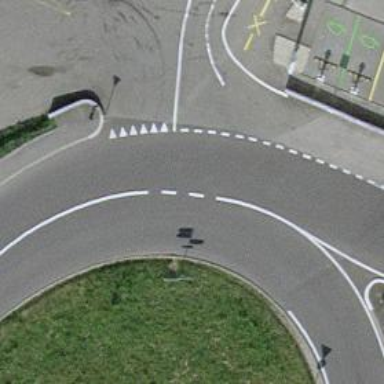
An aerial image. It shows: Road with "give way" sign.